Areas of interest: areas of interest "Museum"
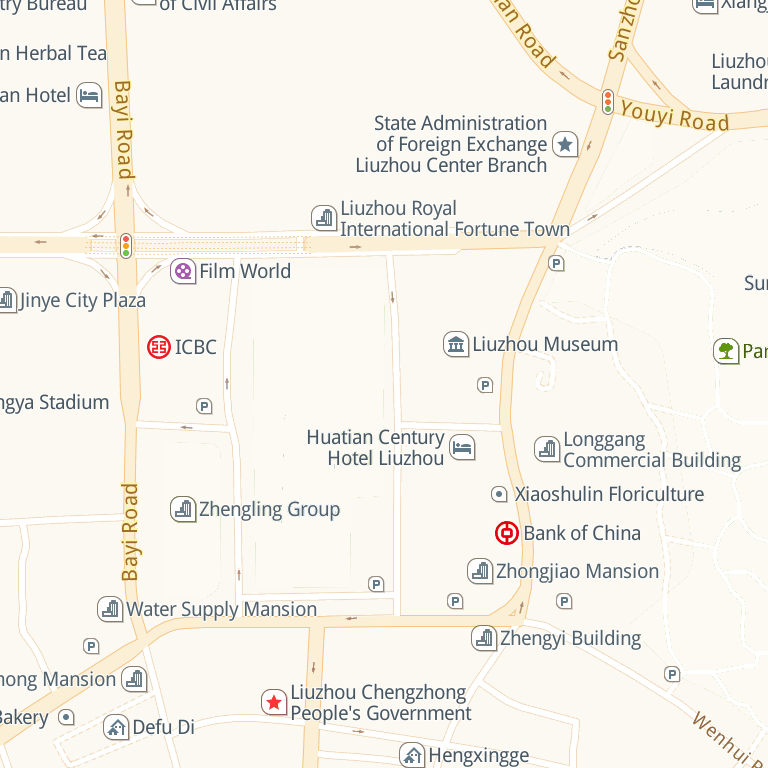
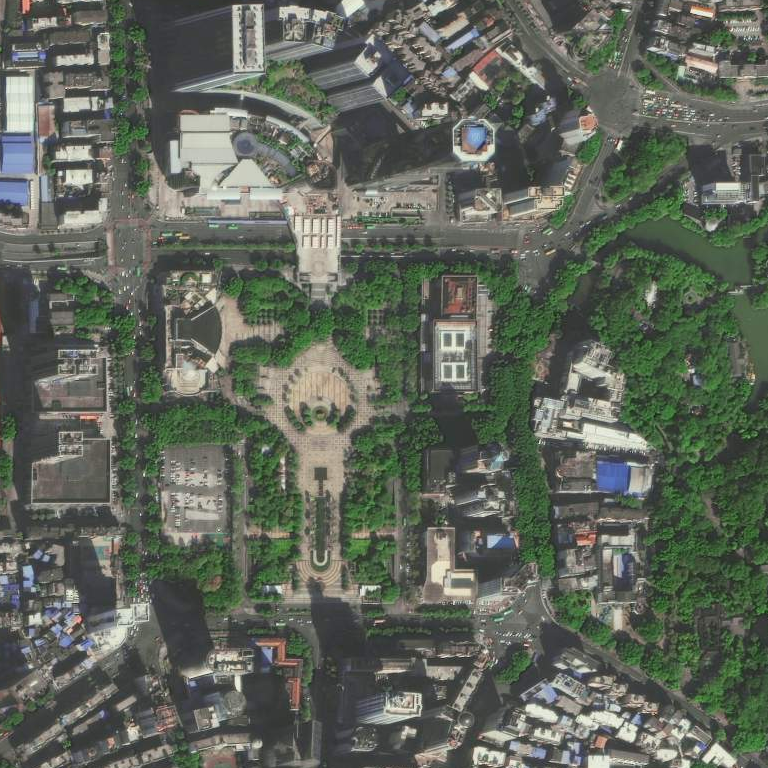